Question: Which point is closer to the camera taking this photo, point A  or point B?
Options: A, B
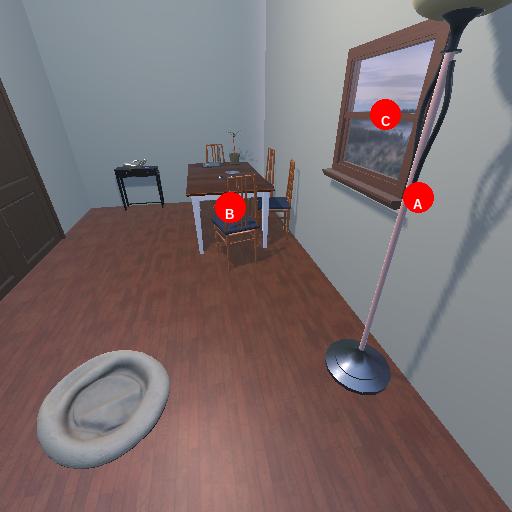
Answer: A